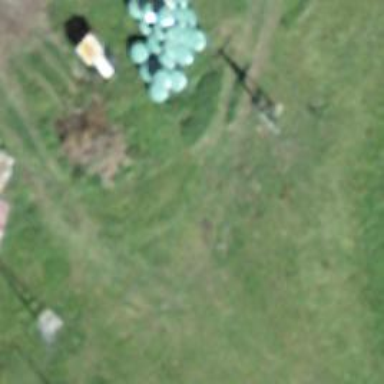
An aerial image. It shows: Pylon used for aerialway.